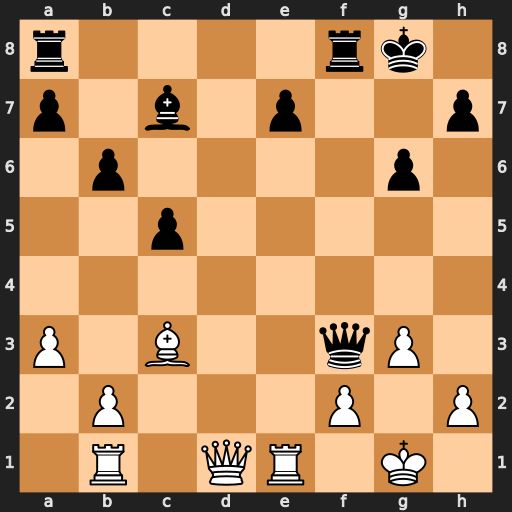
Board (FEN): r4rk1/p1b1p2p/1p4p1/2p5/8/P1B2qP1/1P3P1P/1R1QR1K1
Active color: w
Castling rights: -
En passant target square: -
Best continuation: Rxe7 Qxf2+ Kh1 Rf7 Rxc7 Rxc7 Qd5+ Rf7 Qxa8+